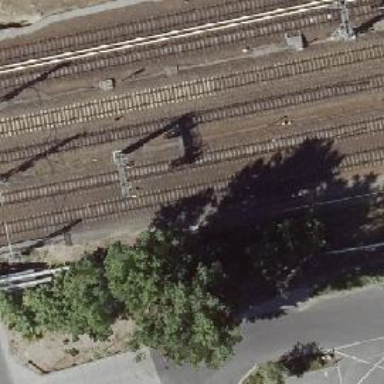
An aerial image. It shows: Railway signal.